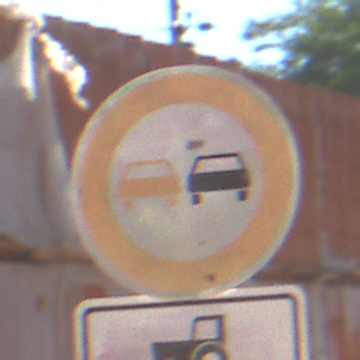
Verkehrszeichen: Ueberholverbot
Zusatzzeichen unten: SonstigeOderMehrspurigeFahrzeuge1
Umgebung: Outdoor, Nature
Tageszeit: MorningAfternoon
Wetter: Clear
Licht: Natural
Jahreszeit: Summer
Kontrast: HighContrast